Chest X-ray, PA view. Patient: 52 years old, sex M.
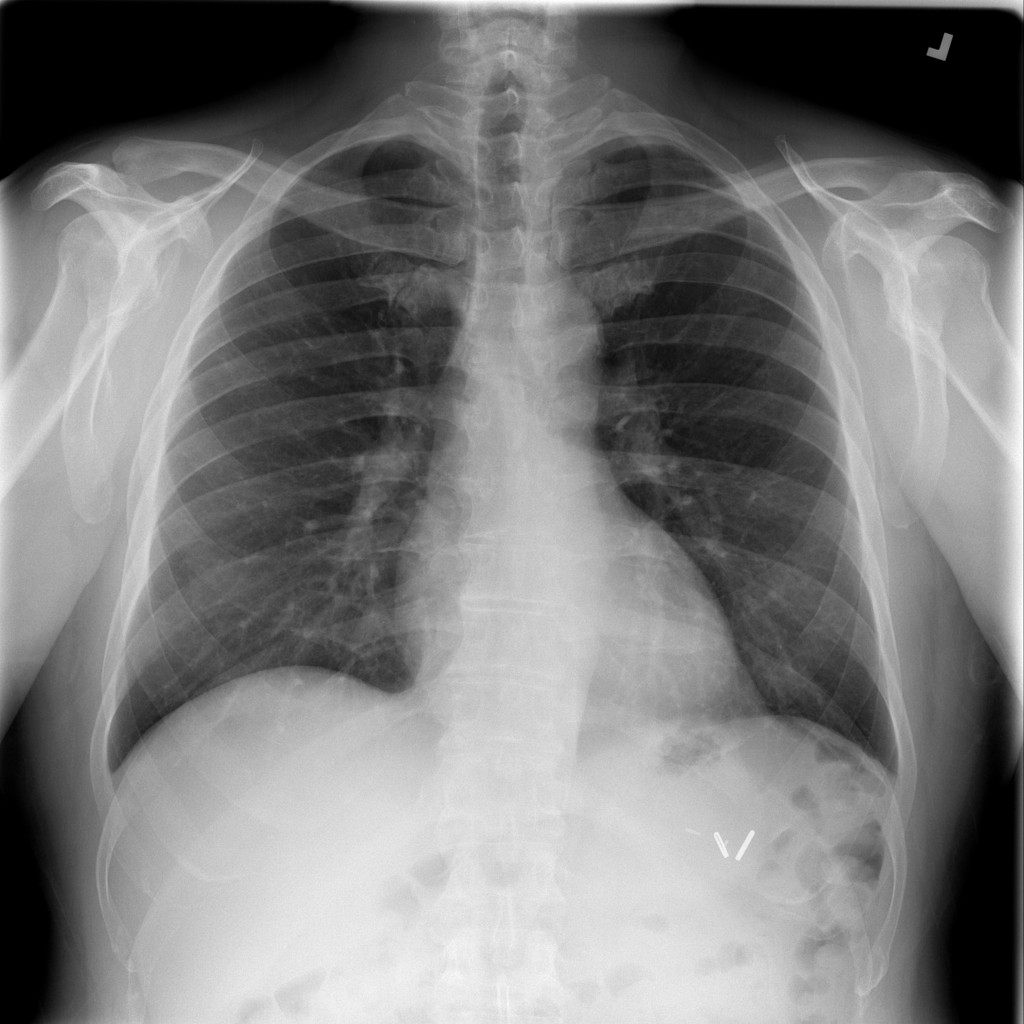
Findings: No Finding